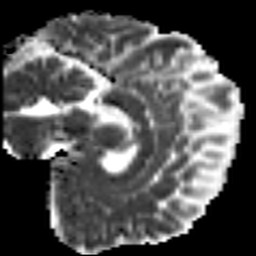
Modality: MD
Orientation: sagittal
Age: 26
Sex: female
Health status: healthy
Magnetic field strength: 3 T
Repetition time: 8.4 s
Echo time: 0.0926 s